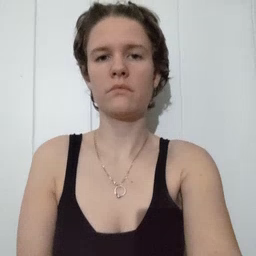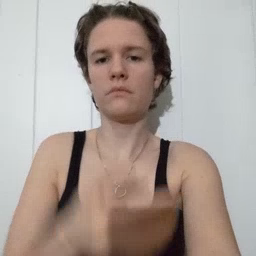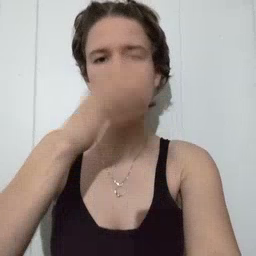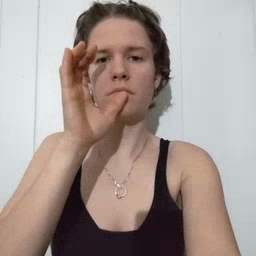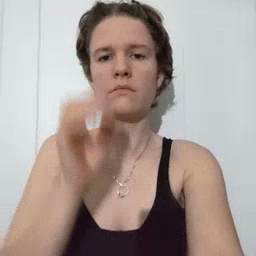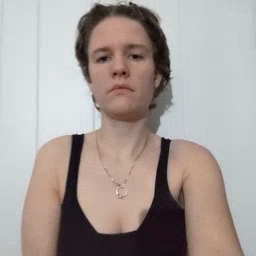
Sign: drink